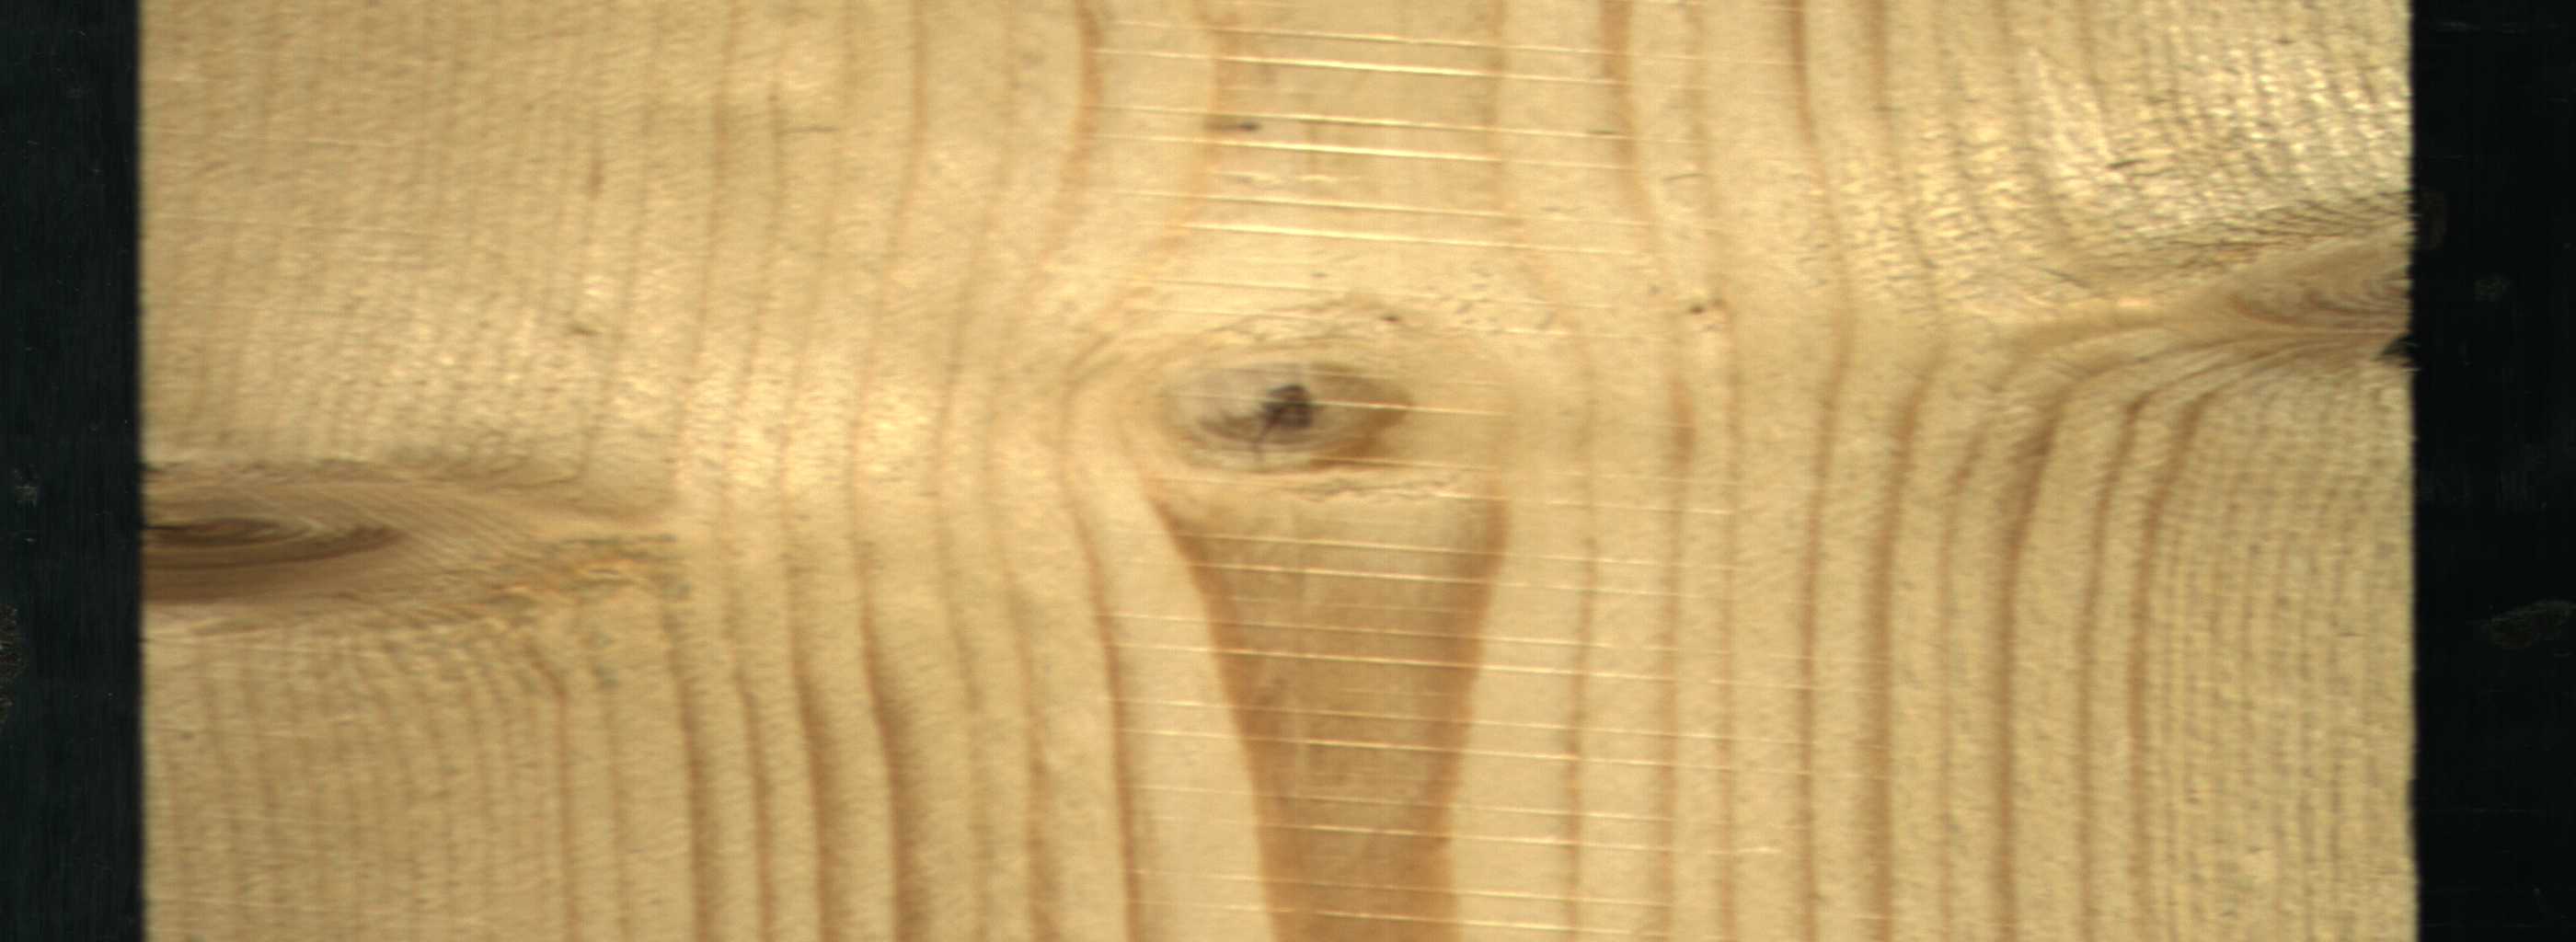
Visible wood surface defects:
Live_Knot
Live_Knot
Live_Knot